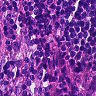
Metastatic tissue present: no